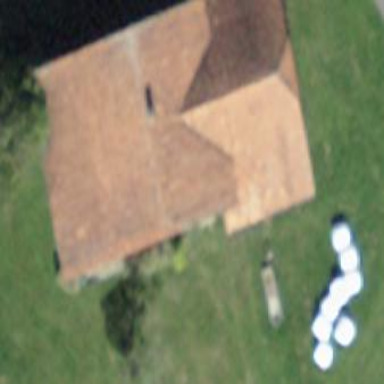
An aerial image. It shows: Farm building.